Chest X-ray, AP view. Patient: 28 years old, sex M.
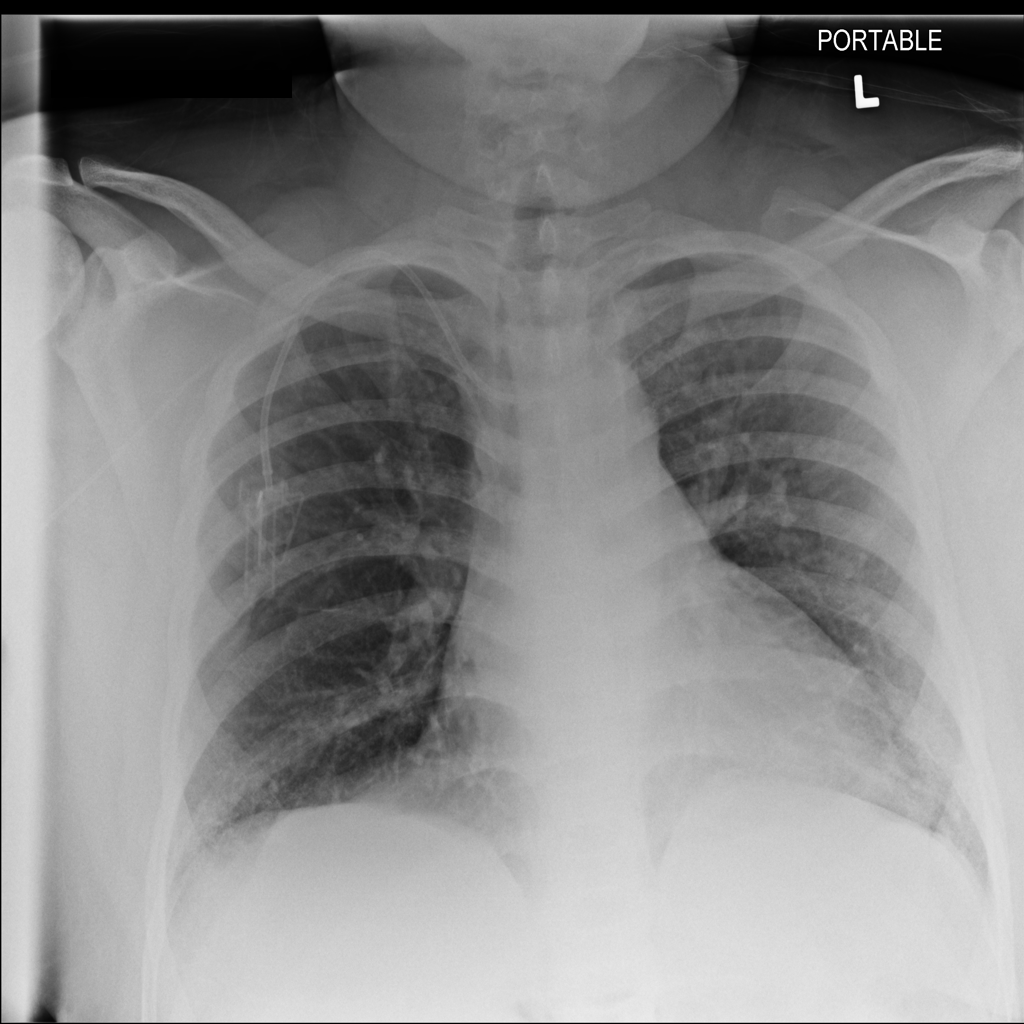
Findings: No Finding